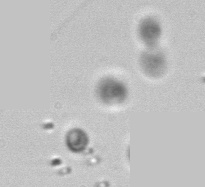
Label: Phaeocystis